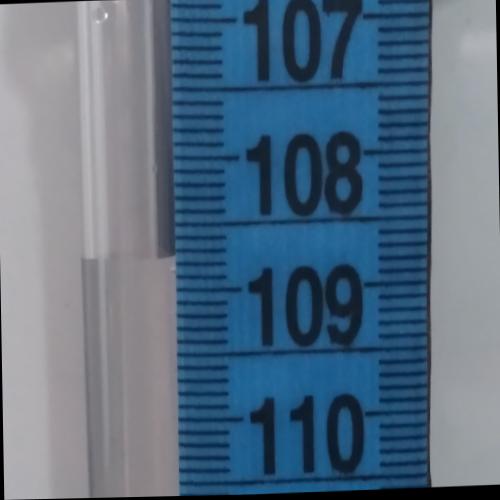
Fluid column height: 108.7 cm